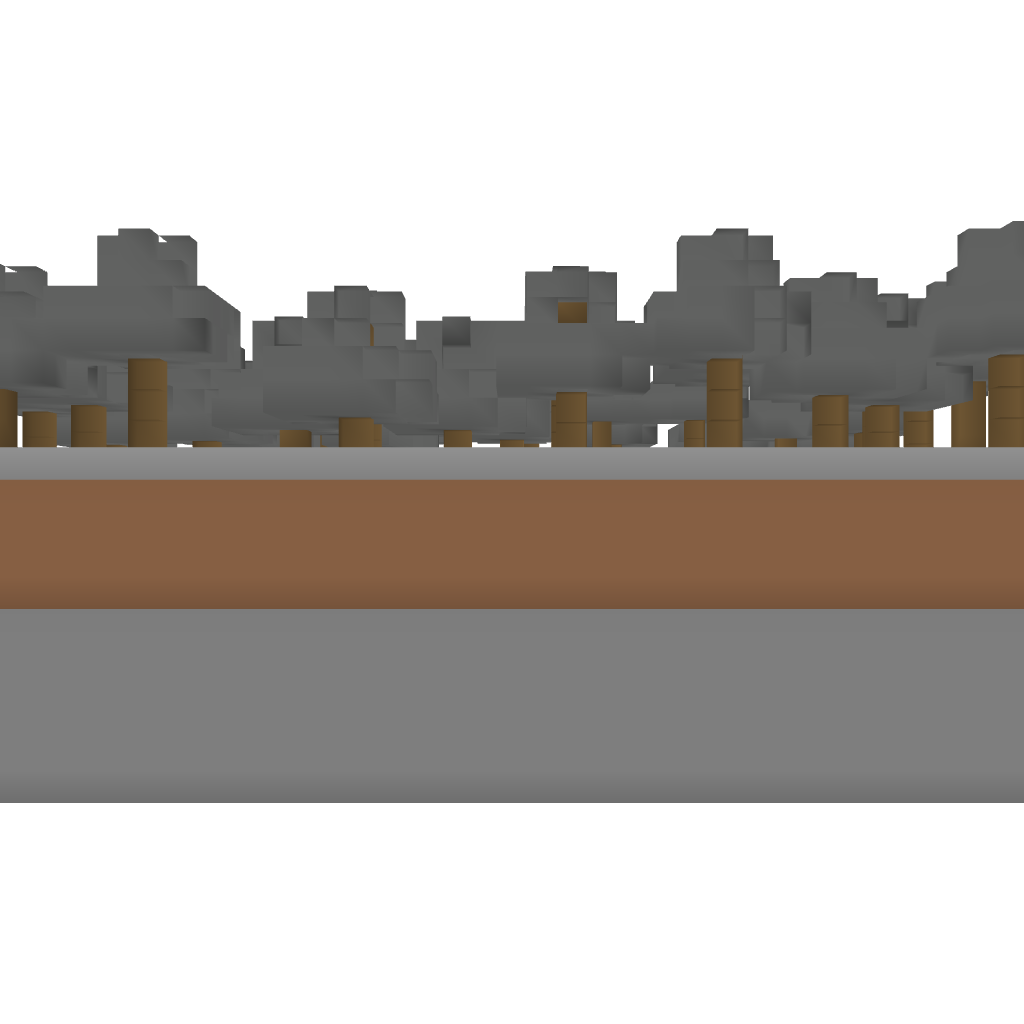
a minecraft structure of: Secret Base entrance